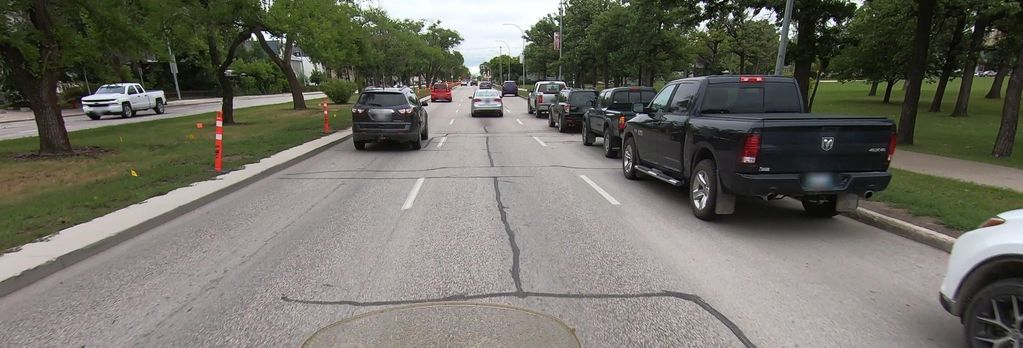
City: winnipeg